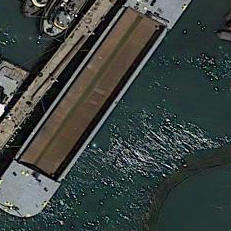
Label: Sand_carrier